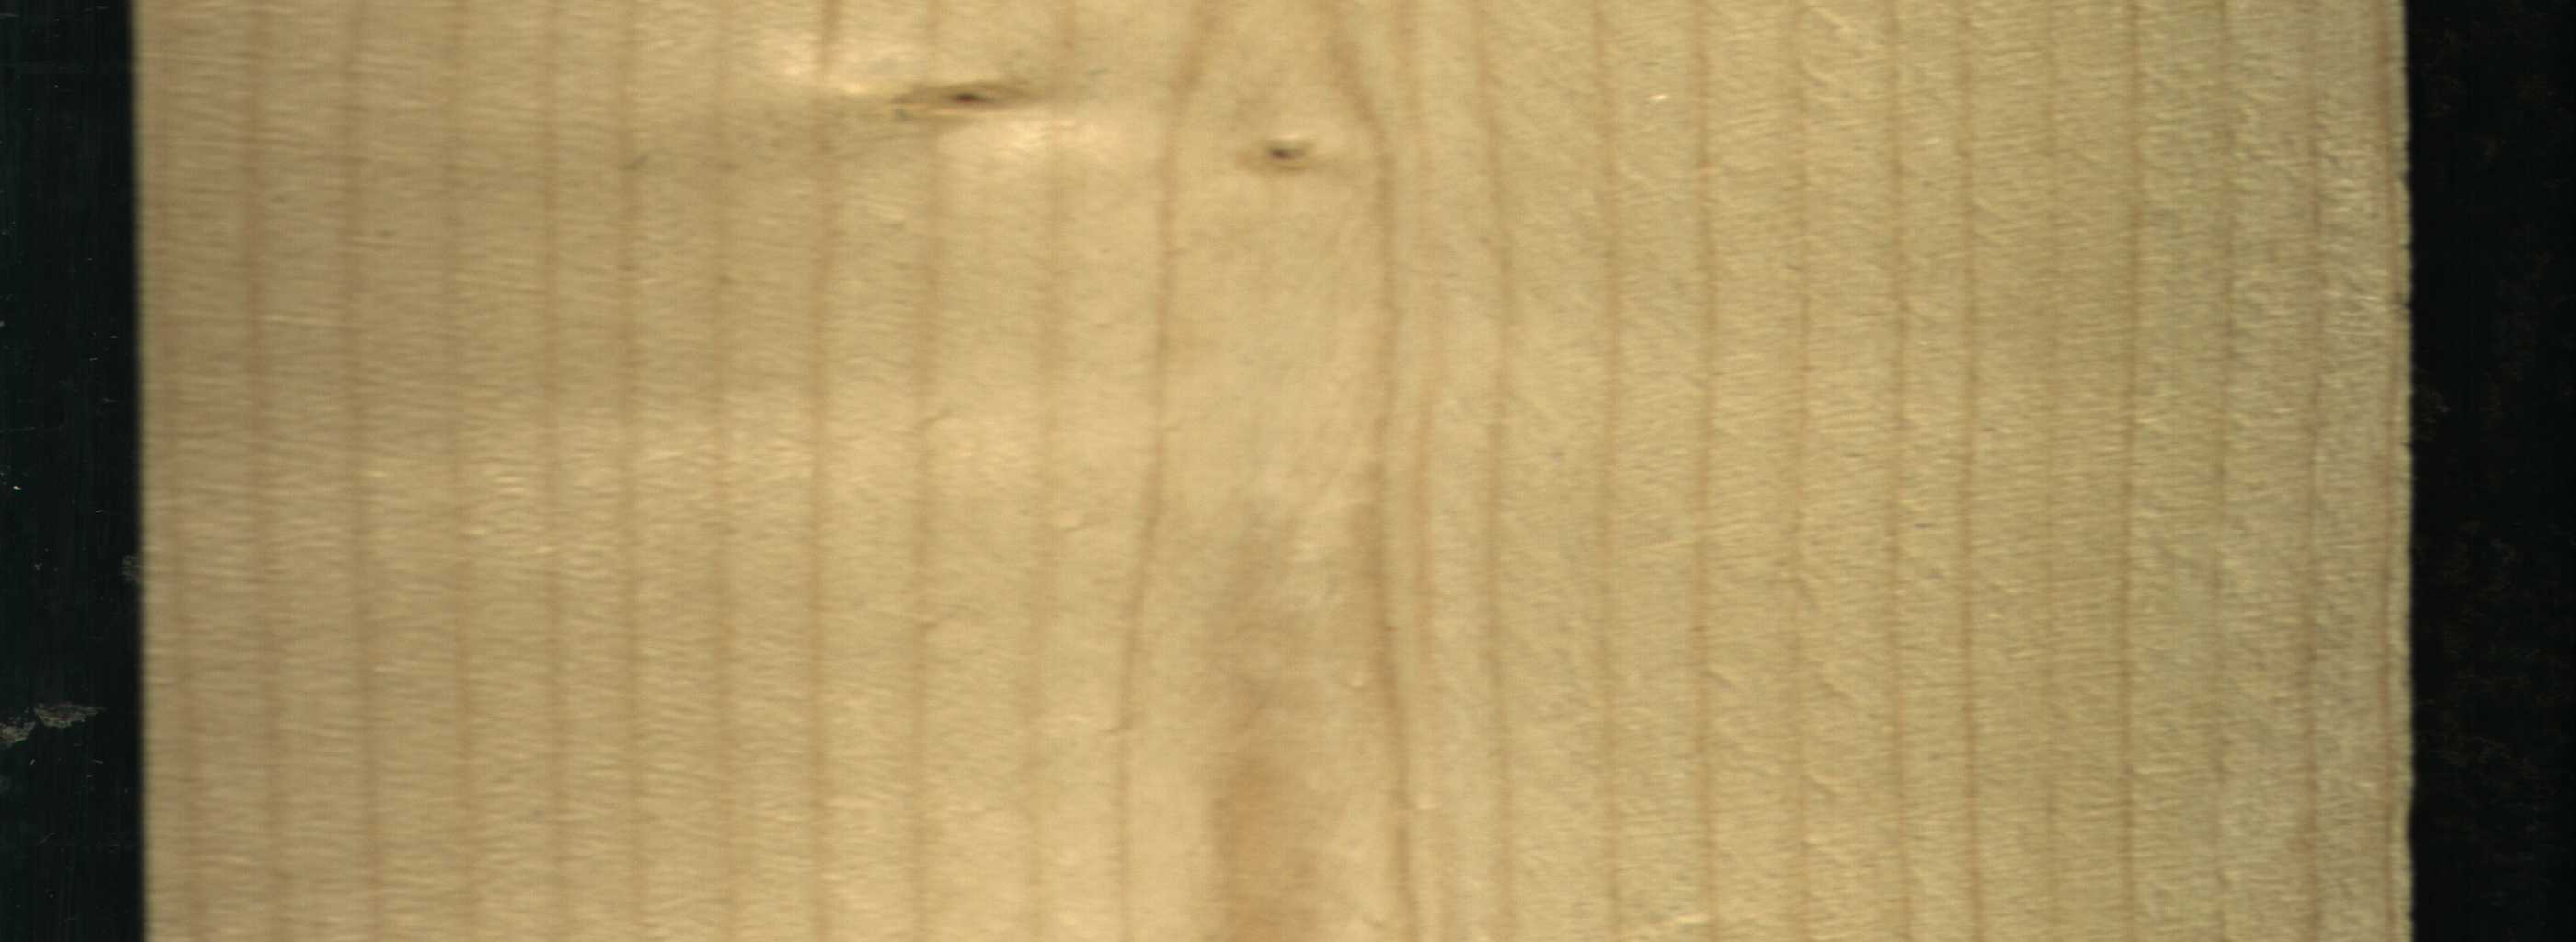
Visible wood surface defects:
Live_Knot
Live_Knot